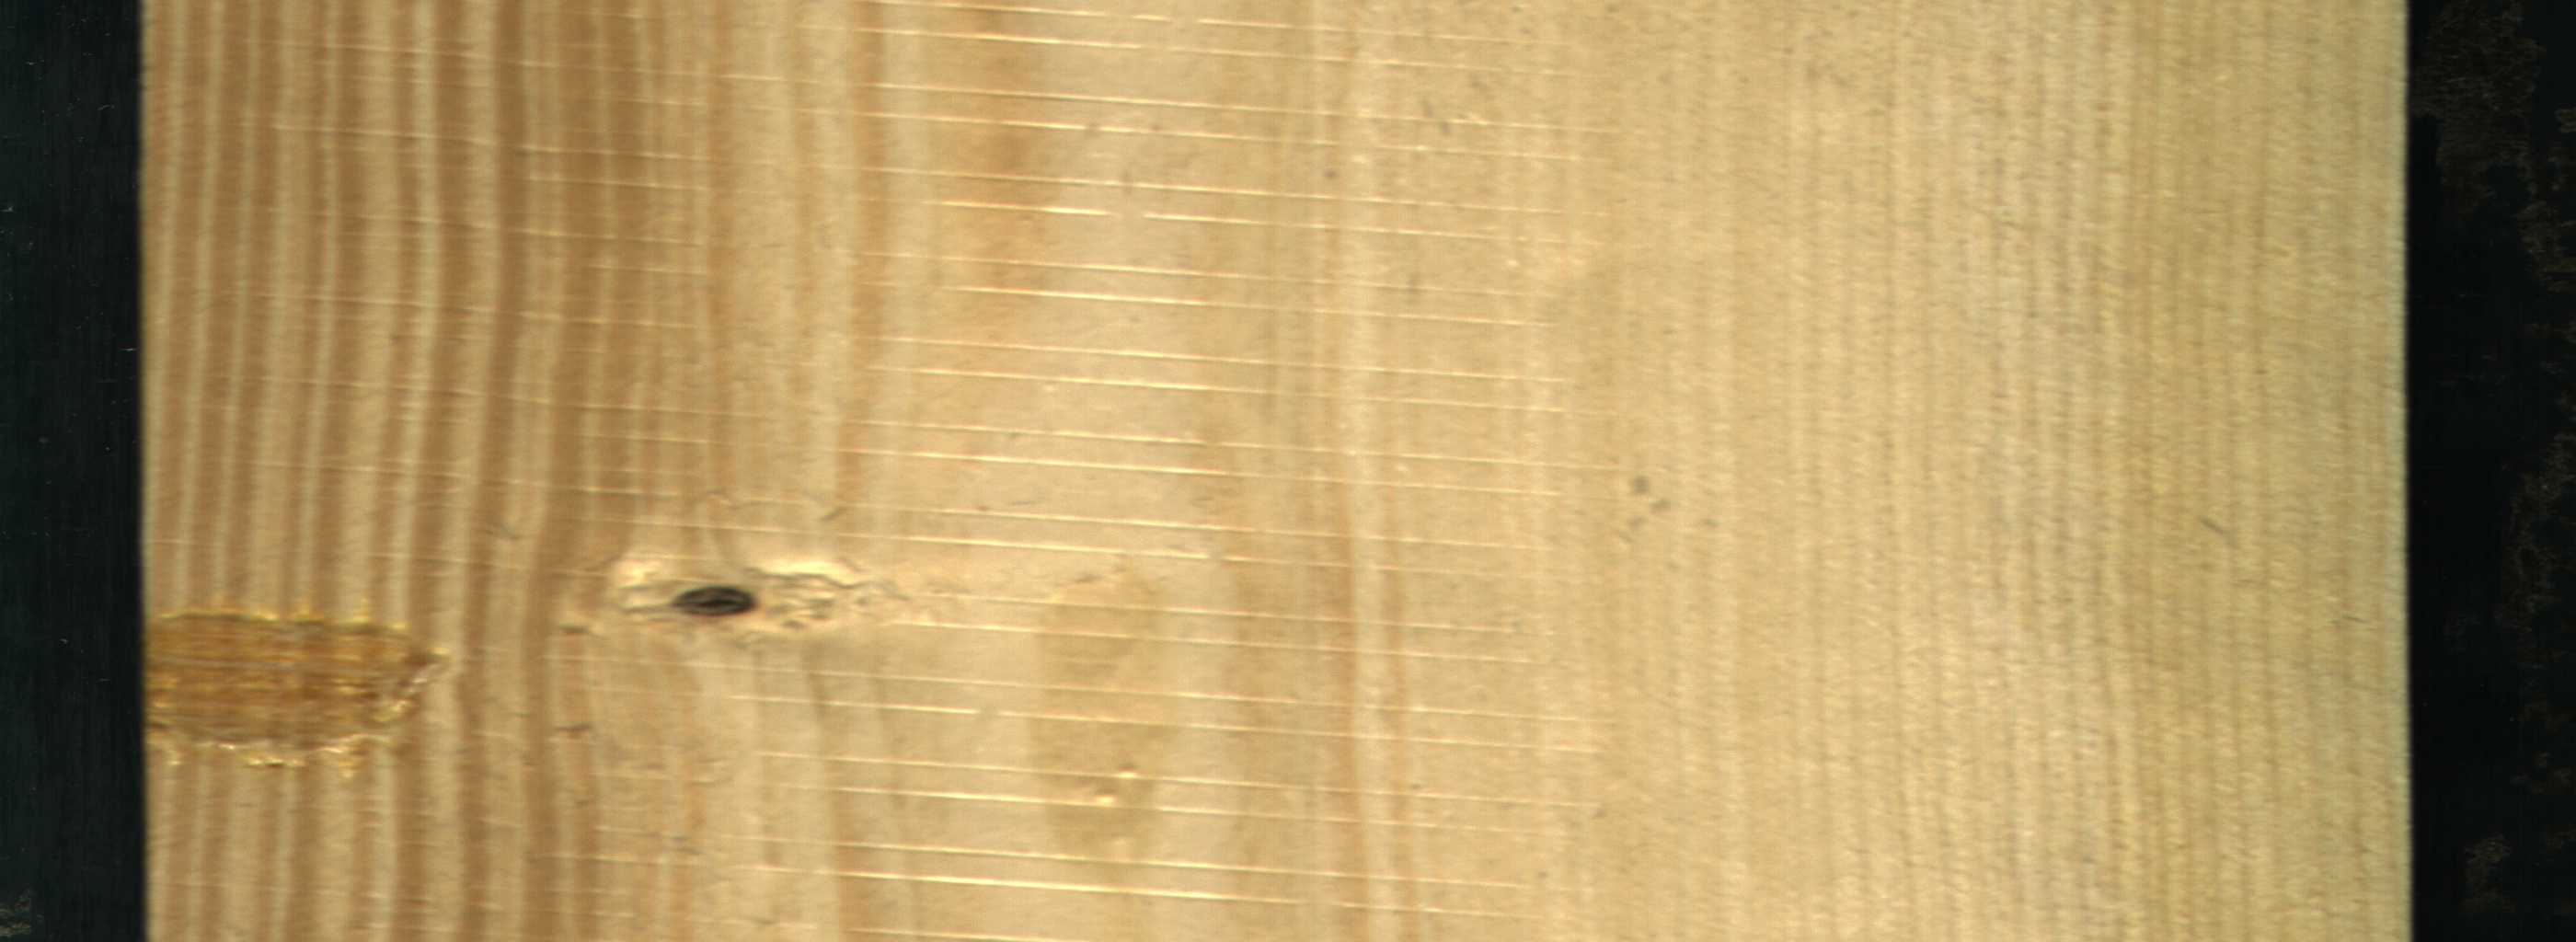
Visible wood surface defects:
resin
Dead_Knot